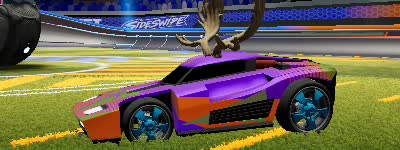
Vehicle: breakout